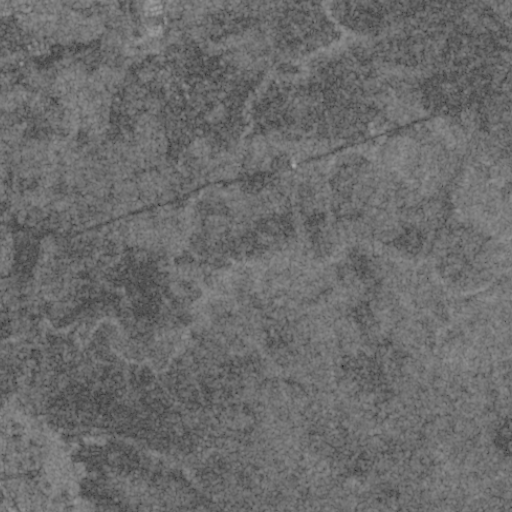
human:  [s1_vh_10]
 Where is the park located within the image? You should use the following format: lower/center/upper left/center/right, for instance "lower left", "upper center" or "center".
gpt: The park is located in the lower left of the image.
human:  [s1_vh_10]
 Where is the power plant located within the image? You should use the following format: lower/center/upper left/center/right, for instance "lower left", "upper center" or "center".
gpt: The power plant is located in the upper left of the image.
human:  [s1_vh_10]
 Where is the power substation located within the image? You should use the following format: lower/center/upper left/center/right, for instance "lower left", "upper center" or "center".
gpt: The power substation is located in the upper left of the image.
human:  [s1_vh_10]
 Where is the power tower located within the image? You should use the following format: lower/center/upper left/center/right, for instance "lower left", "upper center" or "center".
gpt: The power tower is located in the upper left of the image.
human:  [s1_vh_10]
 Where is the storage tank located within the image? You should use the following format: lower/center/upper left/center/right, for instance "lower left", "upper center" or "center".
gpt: The storage tank is located in the upper left of the image.
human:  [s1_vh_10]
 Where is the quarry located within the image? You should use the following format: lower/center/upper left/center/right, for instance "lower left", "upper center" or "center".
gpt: There is no quarry in the image.

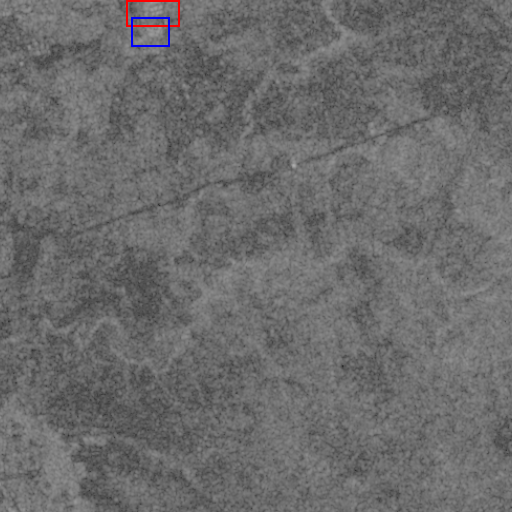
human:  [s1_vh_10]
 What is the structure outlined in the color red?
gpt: The structure outlined in red is a power plant.
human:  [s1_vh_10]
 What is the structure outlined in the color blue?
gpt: The structure outlined in blue is a power substation.
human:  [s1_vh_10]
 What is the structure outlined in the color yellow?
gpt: There is no yellow outline.